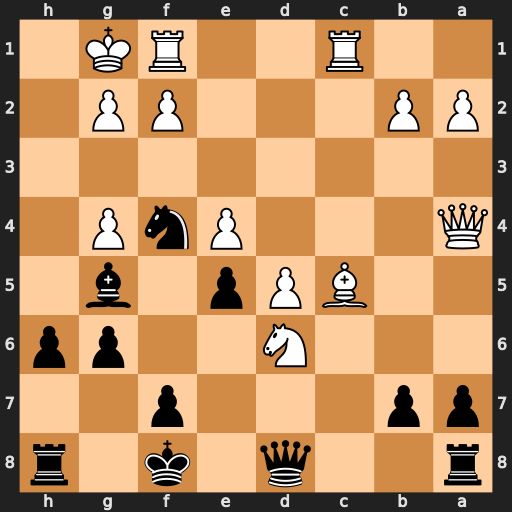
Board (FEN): r2q1k1r/pp3p2/3N2pp/2BPp1b1/Q3PnP1/8/PP3PP1/2R2RK1
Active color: b
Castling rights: -
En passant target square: -
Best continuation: Ne2+ Kh2 h5